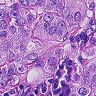
Metastatic tissue present: yes